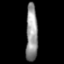
Tissue: prostate
Cell type: Fibroblasts
Senescence score: 0.6932
Nuclear area (px): 673
Mean DAPI intensity: 145.673